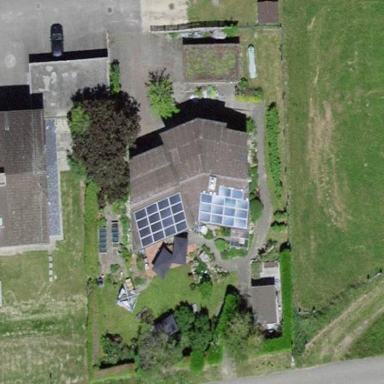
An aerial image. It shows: Simple house.